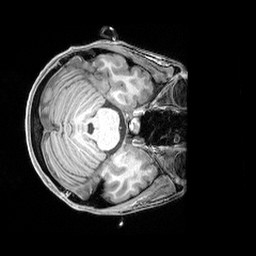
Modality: T1w
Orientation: axial
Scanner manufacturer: siemens
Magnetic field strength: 3 T
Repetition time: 2.4 s
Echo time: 0.00215 s